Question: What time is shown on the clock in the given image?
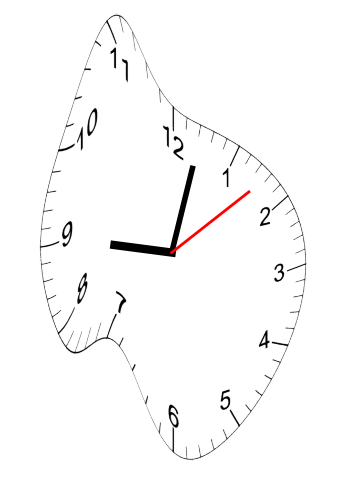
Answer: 09:02:08